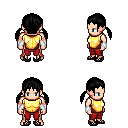
a pixel art fantasy rpg character, male body template, human, light skin, gold chest armor, red pants, black twin-tailed hairstyle, white cloth bracers, ghillies, four views (front, back, left, right), 2x2 character sprite sheet, small pixel art, hard edges, no anti-aliasing